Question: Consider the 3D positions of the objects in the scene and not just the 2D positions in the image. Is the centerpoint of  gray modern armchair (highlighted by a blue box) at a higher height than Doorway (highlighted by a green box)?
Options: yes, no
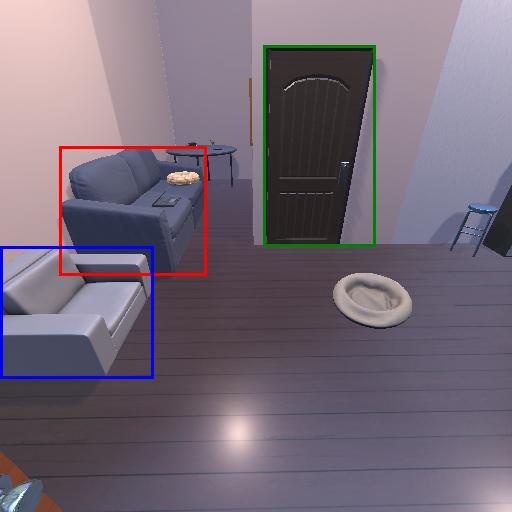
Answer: yes